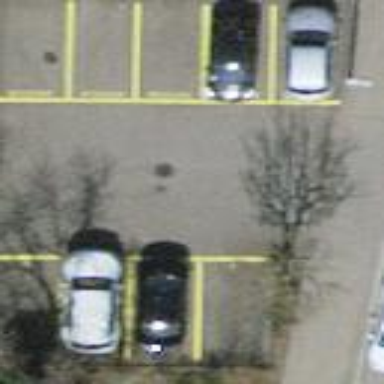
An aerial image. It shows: Parking area with surface.